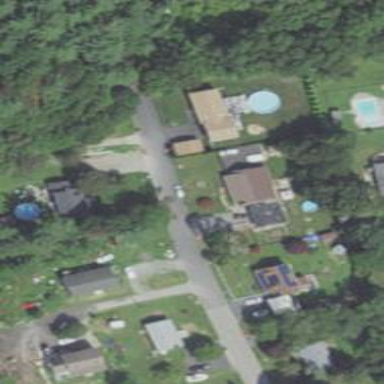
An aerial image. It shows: Driveway leading to service road.